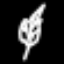
Label: leaf